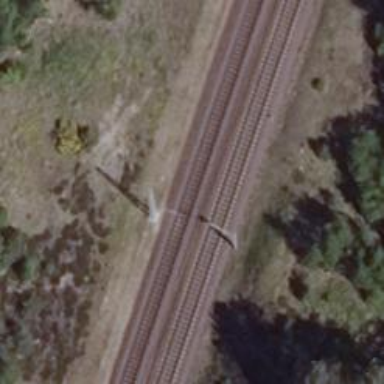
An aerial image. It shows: Milestone along the railway track with catenary mast.